Question: I want to find all recursive calls in my code.
If I open file in Visual Studio, I get "Recursive call" icon on left side of Editor.
I want to inspect whole solution for such calls.
I used Resharper Command Line tools and VS's add-in Resharper - Code Inspection with no luck, this rule is not applied in their ruleset.
Is there any way that i could inspect whole solution - i really don't want to open each file and check for that blue-ish "Recursive call" icon :)
Edit: I am interested in single-level recursion
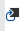
Answer: You do it with <URL>.
Here is a simple <URL> program that demonstrates:
'''
const string AssemblyFilePath = @"path ossembly.dll";
void Main()
{
var assembly = ModuleDefinition.ReadModule(AssemblyFilePath);
var calls =
(from type in assembly.Types
from caller in type.Methods
where caller != null && caller.Body != null
from instruction in caller.Body.Instructions
where instruction.OpCode == OpCodes.Call
let callee = instruction.Operand as MethodReference
select new { type, caller, callee }).Distinct();
var directRecursiveCalls =
from call in calls
where call.callee == call.caller
select call.caller;
foreach (var method in directRecursiveCalls)
Debug.WriteLine(method.DeclaringType.Namespace + "." + method.DeclaringType.Name + "." + method.Name + " calls itself");
}
'''
This will output the methods that calls themselves directly. Note that I only processed the <URL> instruction, I'm not certain how to handle the other call instructions correctly here, or even that is even possible.
: Note that this will, because I only handled that single instruction, only work with statically compiled calls.
Virtual calls, calls through interfaces, that just happen to go back to the same method, will not be detected by this, a lot more advanced code is necessary for that.